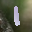
Label: 1